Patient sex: M
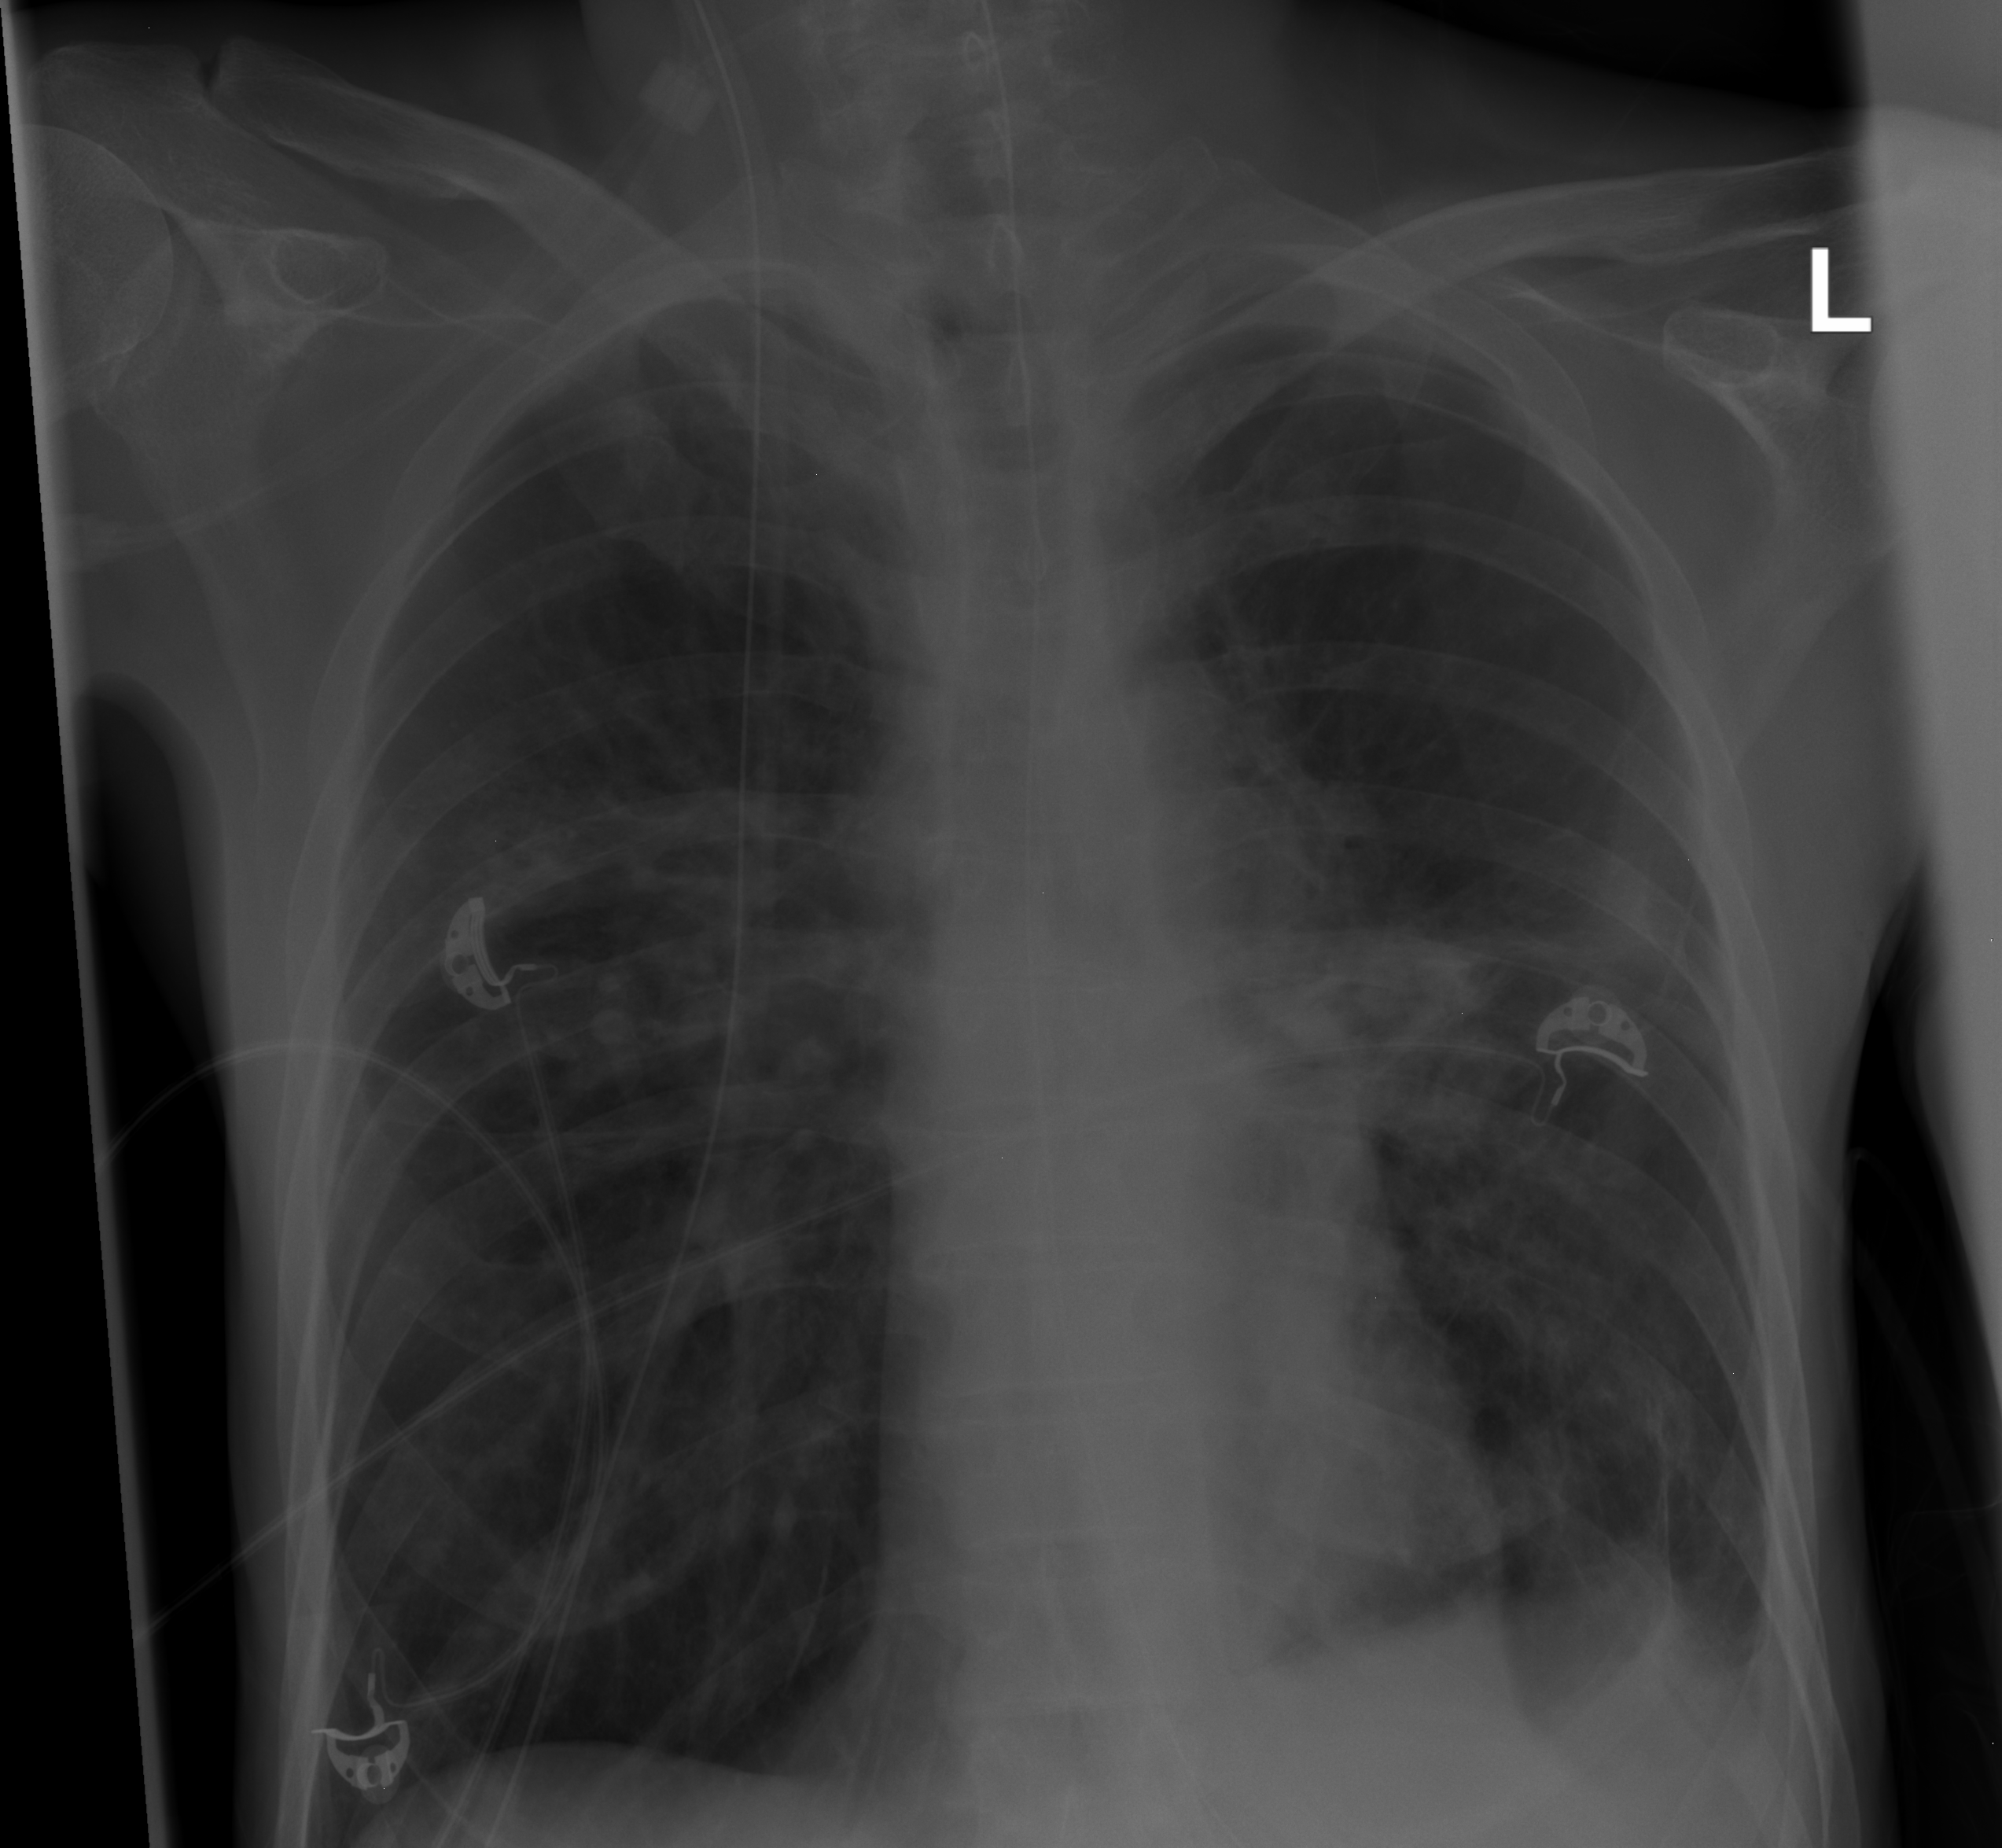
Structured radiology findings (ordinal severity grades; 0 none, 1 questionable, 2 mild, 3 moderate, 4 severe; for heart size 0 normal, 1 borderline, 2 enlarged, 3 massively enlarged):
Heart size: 0
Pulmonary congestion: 2
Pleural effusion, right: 0
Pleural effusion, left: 2
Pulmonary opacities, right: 1
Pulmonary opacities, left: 1
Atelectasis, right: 2
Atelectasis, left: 2